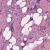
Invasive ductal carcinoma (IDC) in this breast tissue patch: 1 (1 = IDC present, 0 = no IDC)